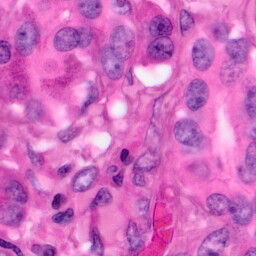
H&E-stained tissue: Pancreatic